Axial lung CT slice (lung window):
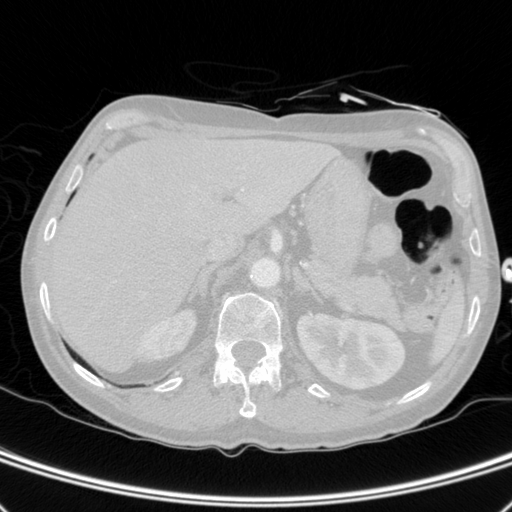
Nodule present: no